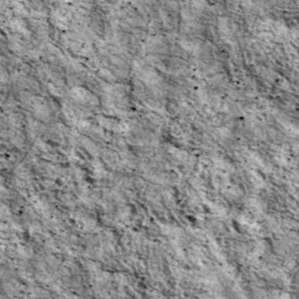
Label: non_frost